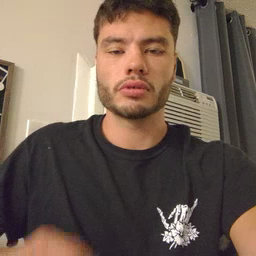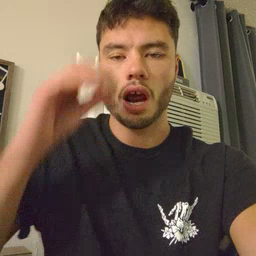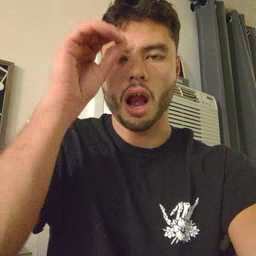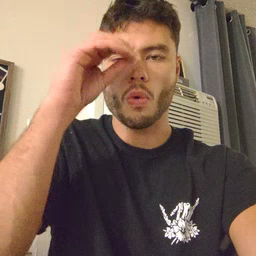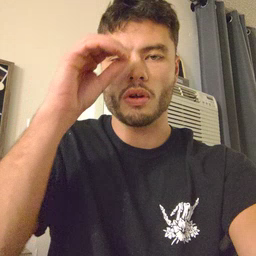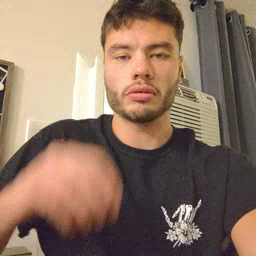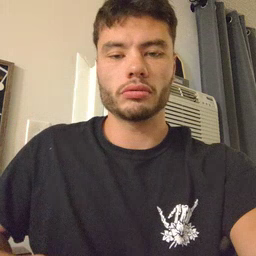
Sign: owl